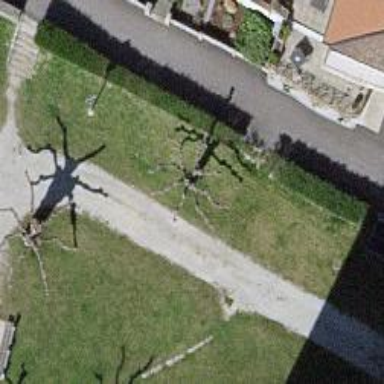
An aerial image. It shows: Tree in park.